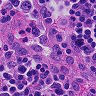
Metastatic tissue present: no